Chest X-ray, PA view. Patient: 53 years old, sex F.
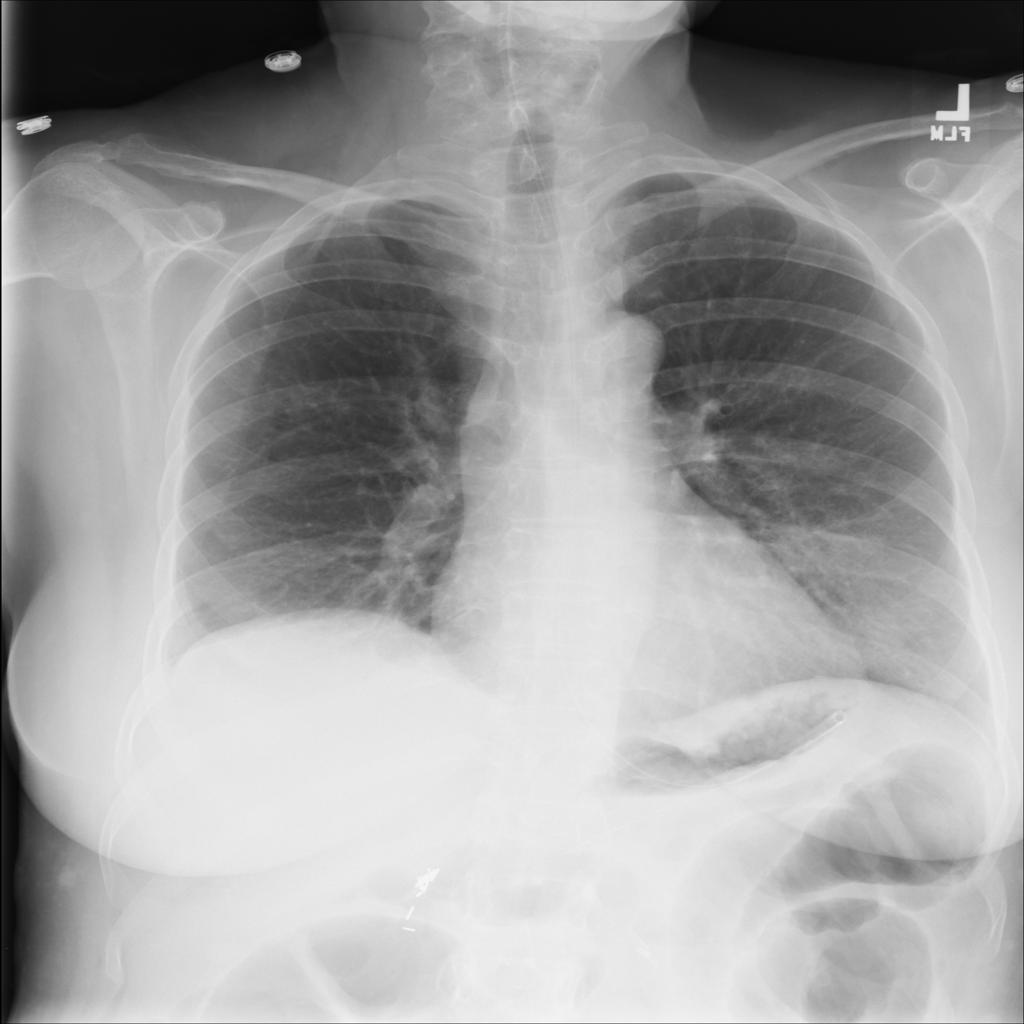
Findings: Atelectasis, Effusion